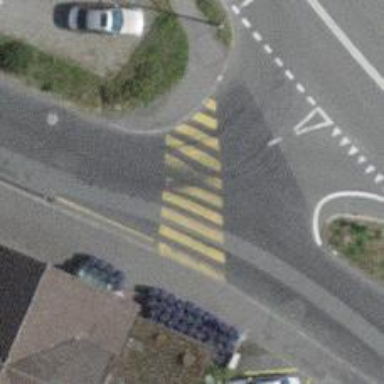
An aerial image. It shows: Uncontrolled zebra crossing with notable zebra markings.